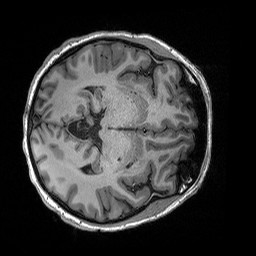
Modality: T1w
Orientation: axial
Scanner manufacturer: siemens
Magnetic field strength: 3 T
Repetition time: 2.3 s
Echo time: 0.00294 s